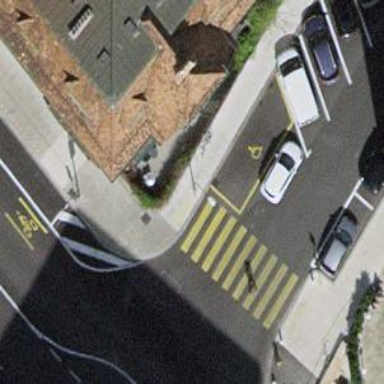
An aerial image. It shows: Kerb serving as barrier.